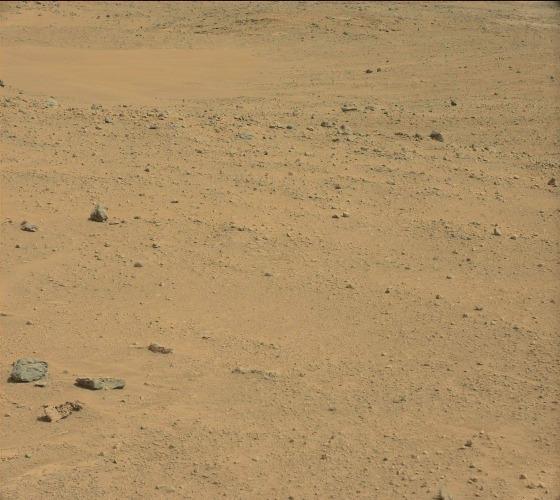
Terrain classes present: Gravel / Sand / Soil, Rock, Shadow